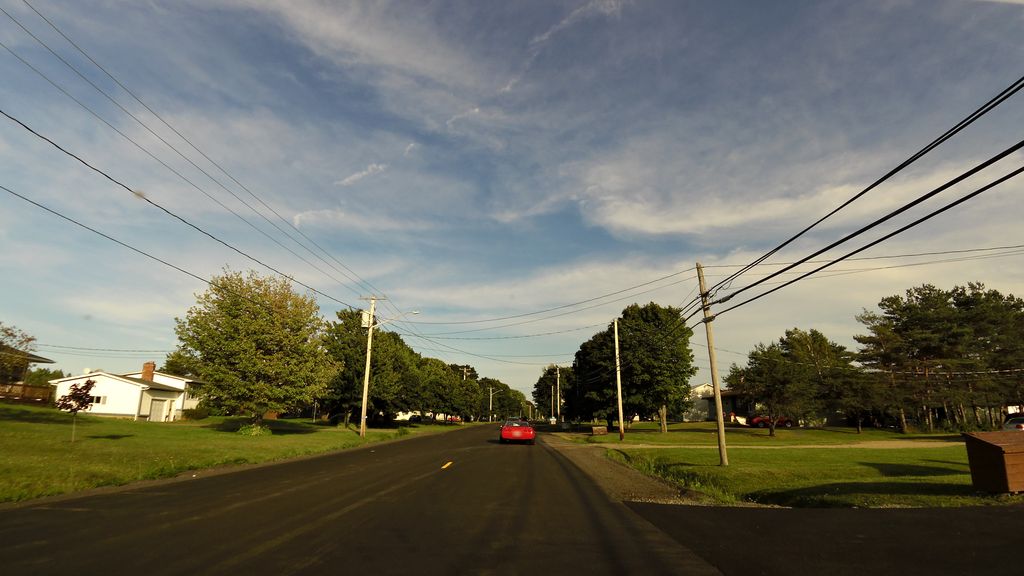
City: charlottetown